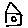
Label: house